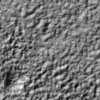
Label: not_dusty